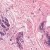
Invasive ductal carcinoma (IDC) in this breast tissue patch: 0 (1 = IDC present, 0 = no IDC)